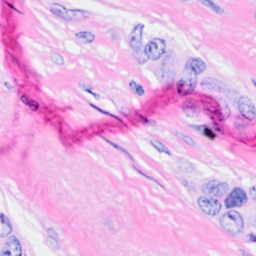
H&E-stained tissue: Breast